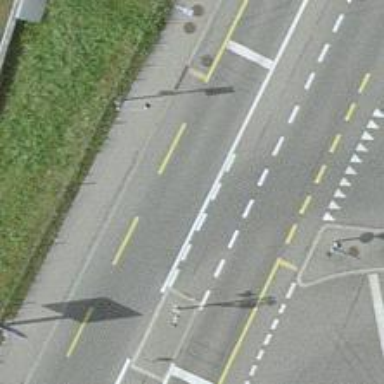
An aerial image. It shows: Road with traffic signals.